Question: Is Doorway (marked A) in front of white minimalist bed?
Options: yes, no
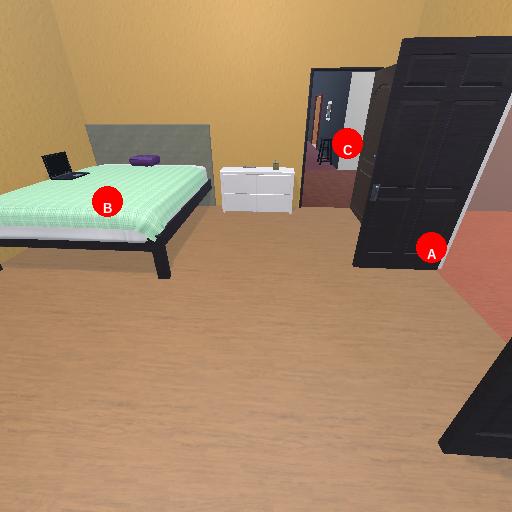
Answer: yes